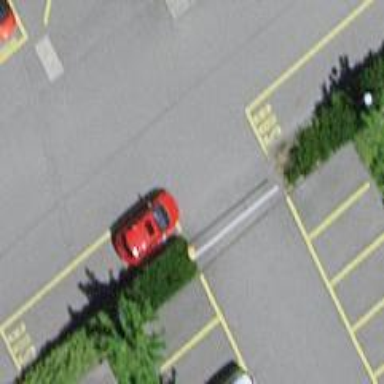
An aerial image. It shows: Lift gate barrier.